高一 · 立体几何学
正方体 $A B C D-A_{1} B_{1} C_{1} D_{1}$ 中, 在 $\triangle A_{1} B_{1} D_{1}$ 内部 (不含边界) 存在点 $P$, 满足点 $P$ 到平面 $A C C_{1} A_{1}$ 的距离等于点 $P$ 到棱 $B B_{1}$ 的距离.分别记二面角 $P-A D-B$ 为 $\alpha$, $P-A C-B$ 为 $\beta, P-B C-A$ 为 $\gamma$, 则下列说法正确的是 ( )
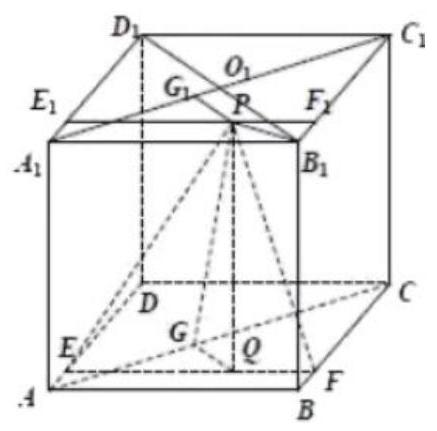
$\alpha>\beta>\gamma$
B. $\alpha<\gamma<\beta$
C. $\alpha<\beta<\gamma$
D. 以上说法均不

正确
答案: C
解析: 【分析】

如图连接 $P E, P F, P G$, 记 $\alpha=\angle P E Q, \beta=\angle P G Q, \gamma=\angle P F Q$, 因此 $\tan \alpha=\frac{P Q}{Q E}$,
$\tan \beta=\frac{P Q}{Q G}, \tan \gamma=\frac{P Q}{Q F}$, 比较长度关系即得解.

【详解】

如图所示，

作 $P Q \perp$ 面 $A B C D$ 于 $Q$, 作 $Q E \perp A D$ 于 $E, Q F \perp B C$ 于 $F, Q G \perp A C$ 于 $G$, 连 $P E$, $P F, P G$,

则 $\alpha=\angle P E Q, \beta=\angle P G Q, \gamma=\angle P F Q$.

因此 $\tan \alpha=\frac{P Q}{Q E}, \tan \beta=\frac{P Q}{Q G}, \tan \gamma=\frac{P Q}{Q F}$,

作 $P E_{1} \perp A_{1} D_{1}$ 于 $E_{1}, P F_{1} \perp B_{1} C_{1}$ 于 $F_{1}, P G_{1} \perp A_{1} C_{1}$ 于 $G_{1}$,

$P G_{1}$ 即点 $P$ 到平面 $A C C_{1} A_{1}$ 的距离, $P B_{1}$ 即点 $P$ 到棱 $B B_{1}$ 的距离,

因此 $P B_{1}=P G_{1}$,

因为 $Q F=P F_{1}<P B_{1}=P G_{1}=Q G$ ，

因此 $\tan \beta<\tan \gamma$,

因为 $Q G=P G_{1}<P E_{1}=Q E$,

因此 $\tan \alpha<\tan \beta$

综上有: $\tan \alpha<\tan \beta<\tan \gamma$ ，即 $\alpha<\beta<\gamma ，$

故选: $C$

【点睛】

本题考查了几何法研究二面角的大小, 考查了学生空间想象, 转化划归, 逻辑推理, 数学运算的能力, 属于较难题.